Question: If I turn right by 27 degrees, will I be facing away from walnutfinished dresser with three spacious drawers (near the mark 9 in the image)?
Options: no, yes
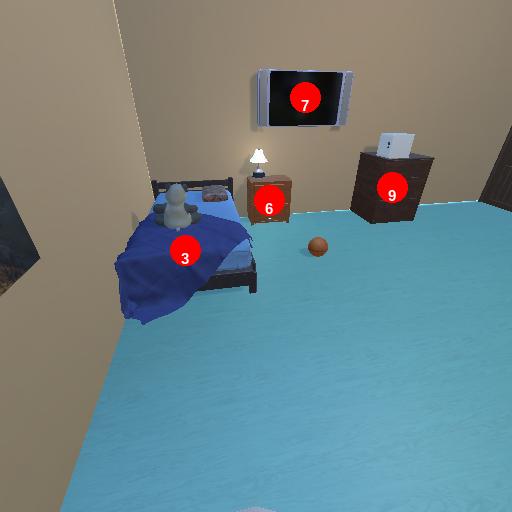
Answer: no